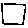
Label: square